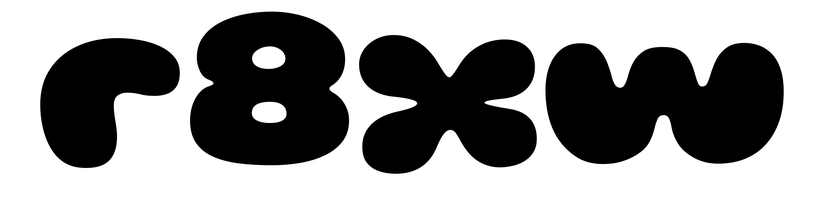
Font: Gluten_Black